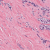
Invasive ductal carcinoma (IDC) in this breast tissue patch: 1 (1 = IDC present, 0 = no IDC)